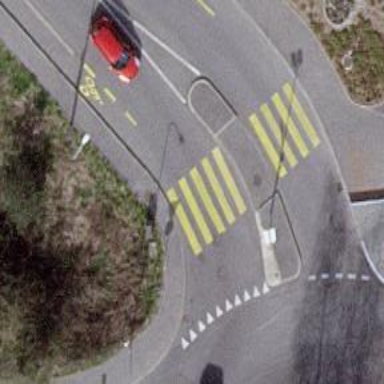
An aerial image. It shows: Uncontrolled road crossing with pedestrian island.